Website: lowes
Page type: stored-credit-cards
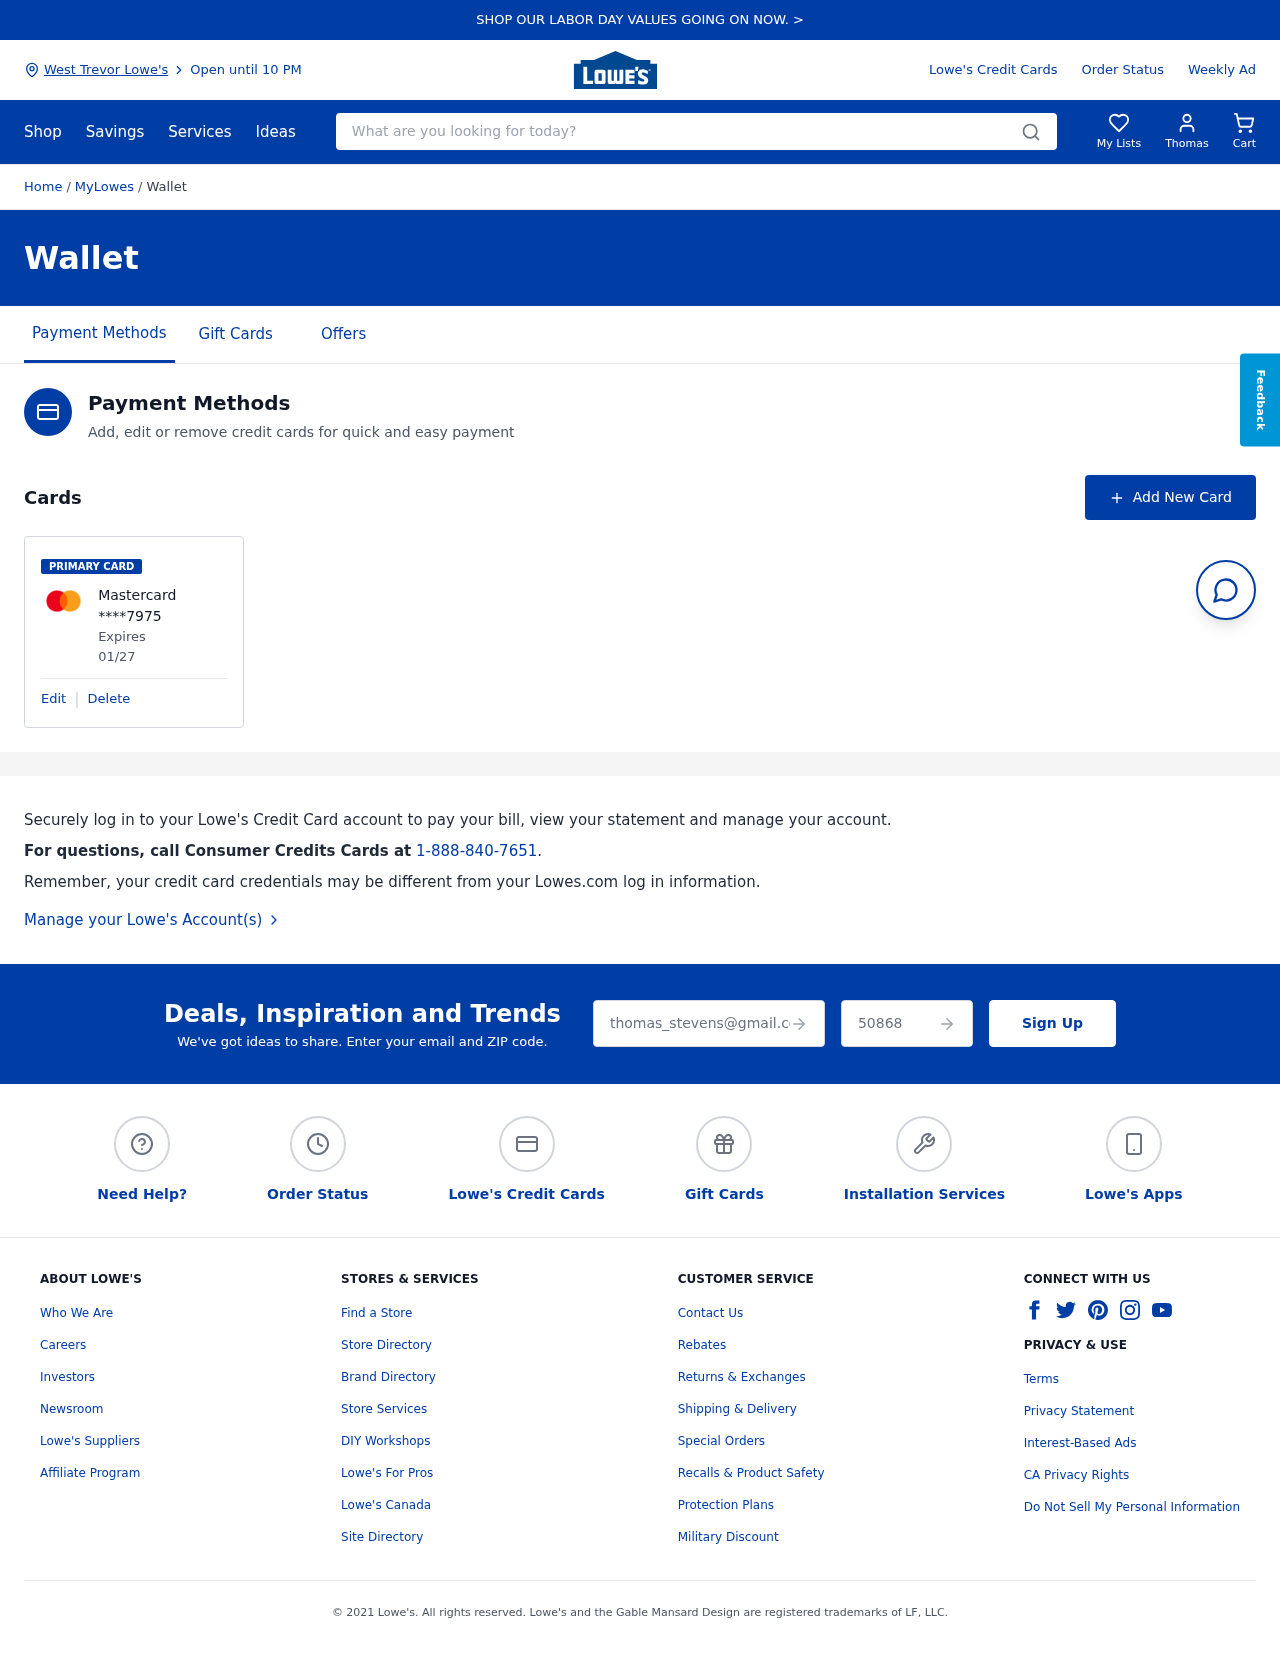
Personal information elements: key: PII_CARD_EXPIRY
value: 01/27
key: PII_CARD_LAST4
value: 7975
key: PII_CARD_TYPE
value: Mastercard
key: PII_CITY
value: West Trevor Lowe's
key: PII_EMAIL
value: thomas_stevens@gmail.com
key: PII_FIRSTNAME
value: Thomas
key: PII_POSTCODE
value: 50868
Search elements: key: HEADER_SEARCH
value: What are you looking for today?